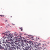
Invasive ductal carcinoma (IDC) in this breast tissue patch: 1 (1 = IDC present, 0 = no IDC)